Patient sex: F
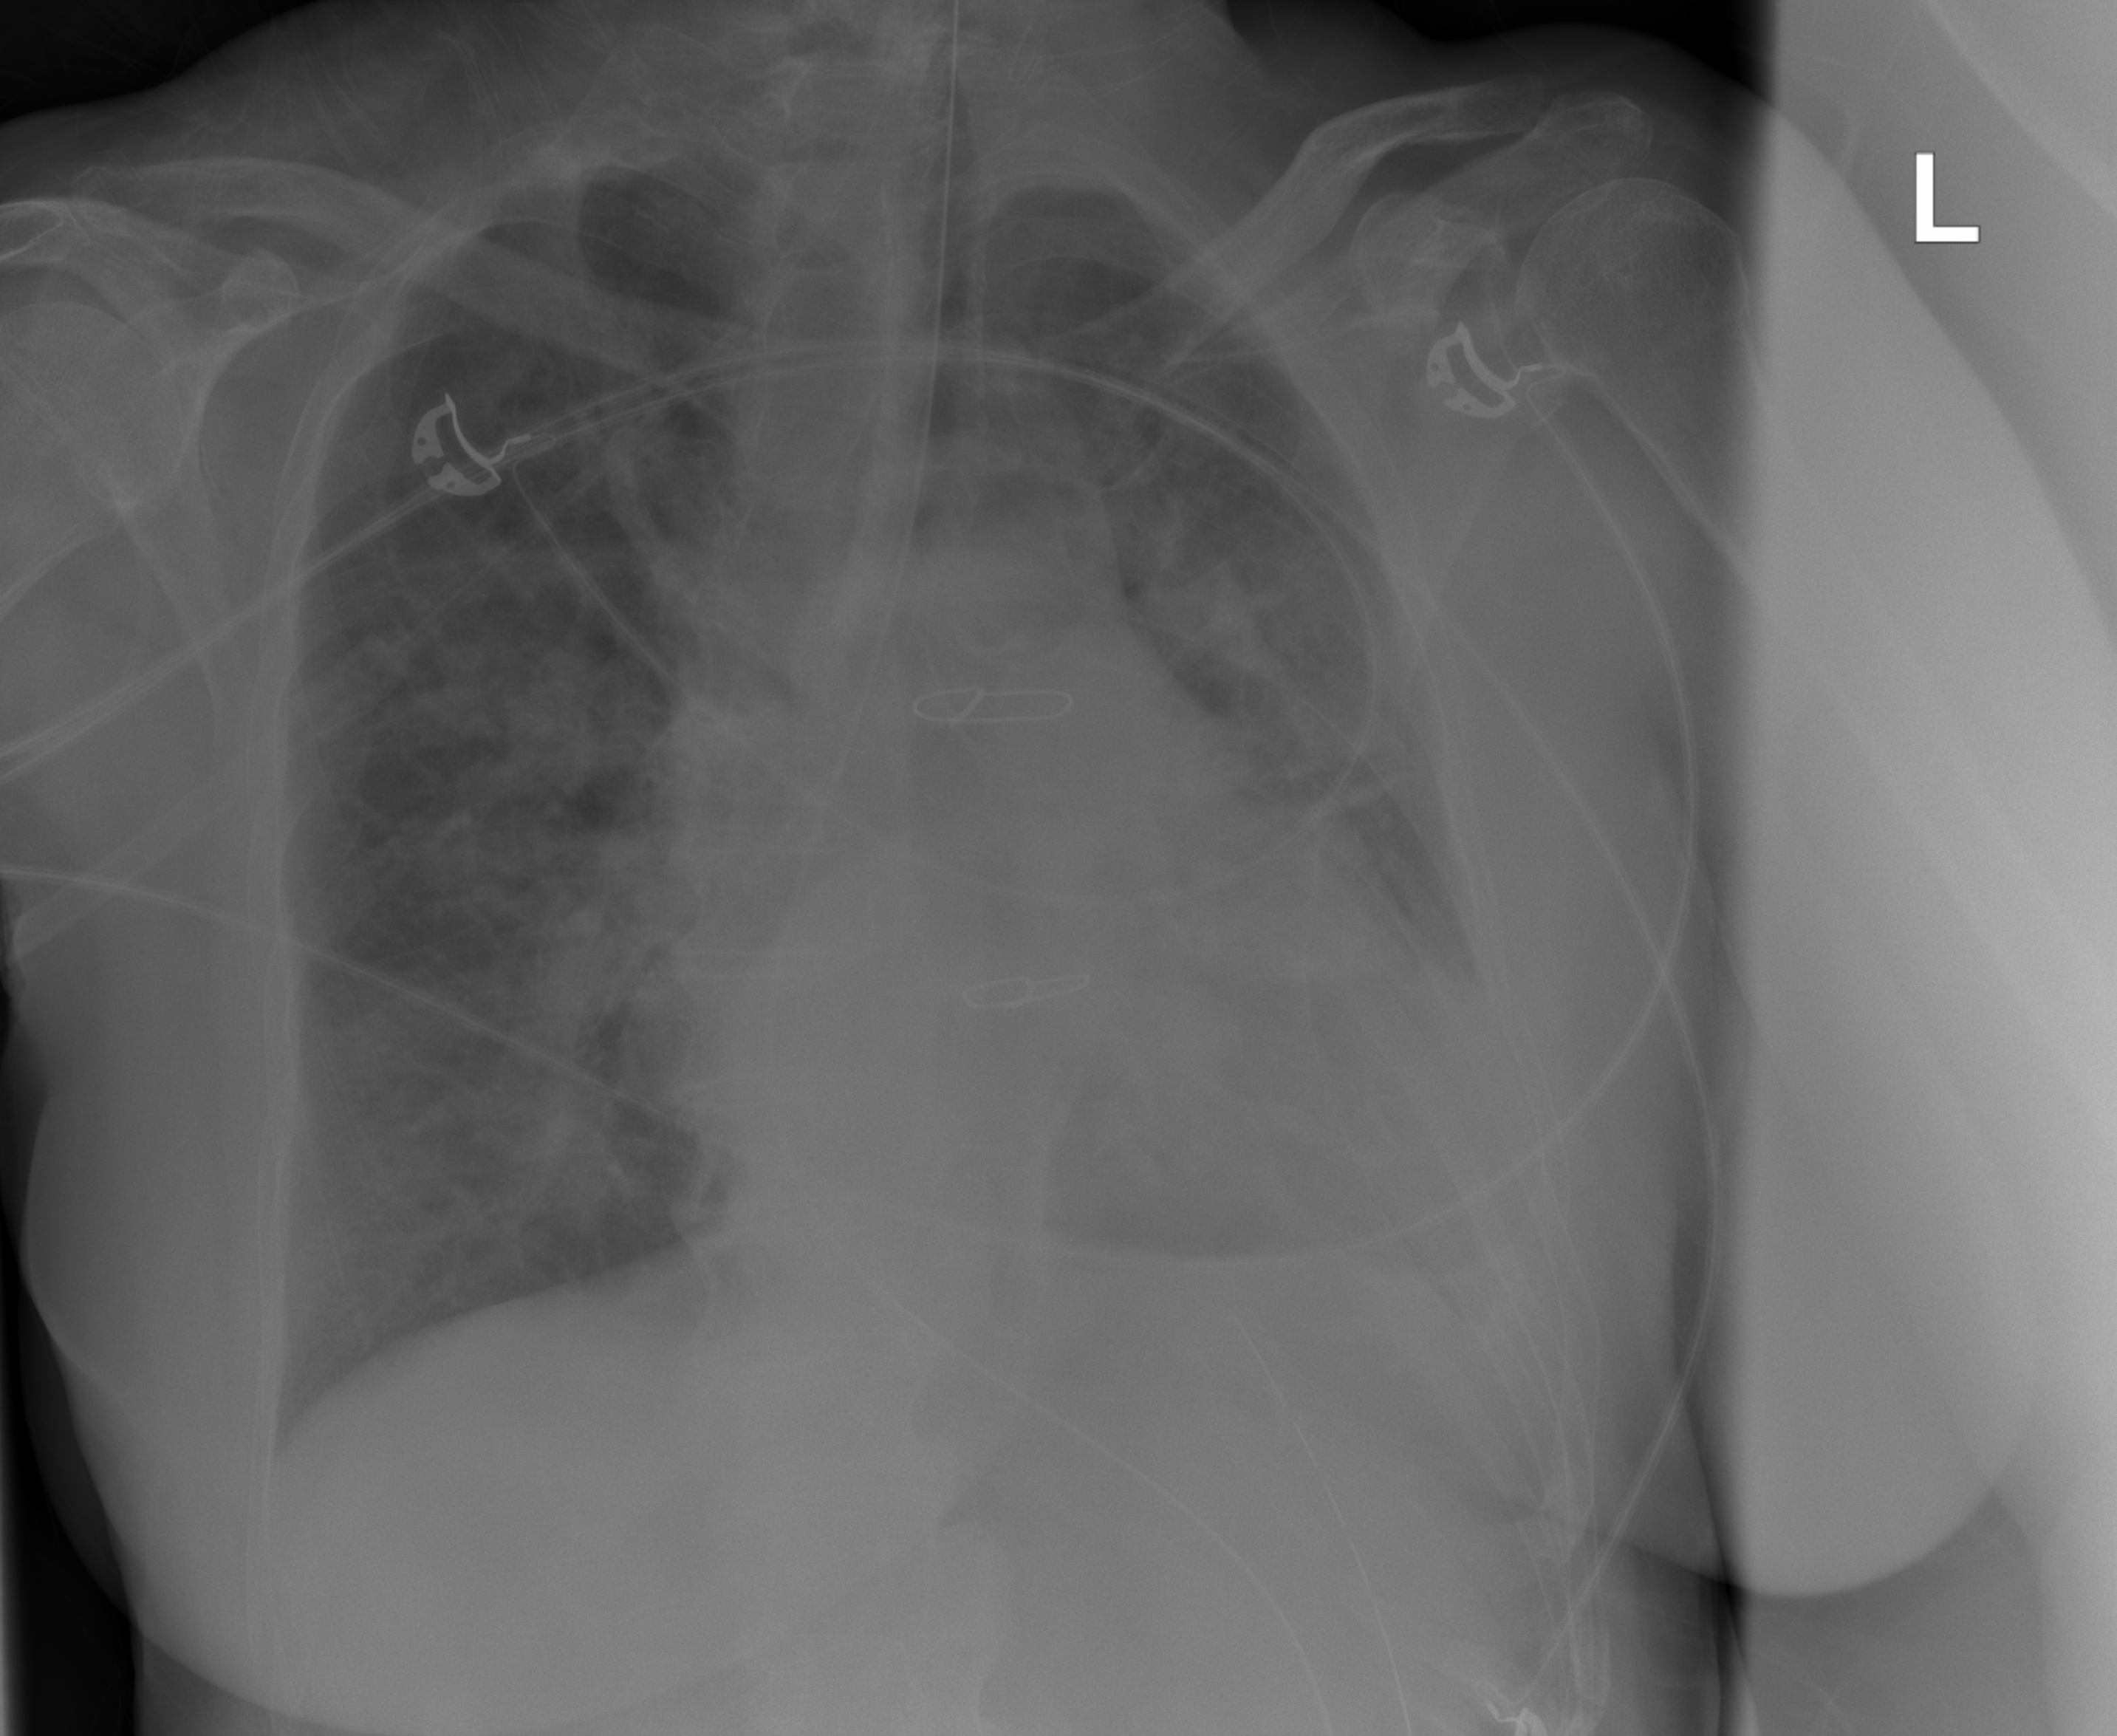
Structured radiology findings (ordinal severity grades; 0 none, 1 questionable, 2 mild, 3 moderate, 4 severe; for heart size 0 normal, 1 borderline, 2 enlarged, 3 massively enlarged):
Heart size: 2
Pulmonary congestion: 0
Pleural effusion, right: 0
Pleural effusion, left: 2
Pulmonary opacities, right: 3
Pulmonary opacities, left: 3
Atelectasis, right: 0
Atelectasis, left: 0